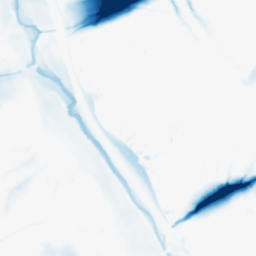
Category: morphological
Decomposition family: morphological_ellipse
Decomposition parameters: operation: closing
width: 50
height: 50
Upsampling method: linear_exact
Upsampling parameters: scale: 2
Upsampling scale: 2